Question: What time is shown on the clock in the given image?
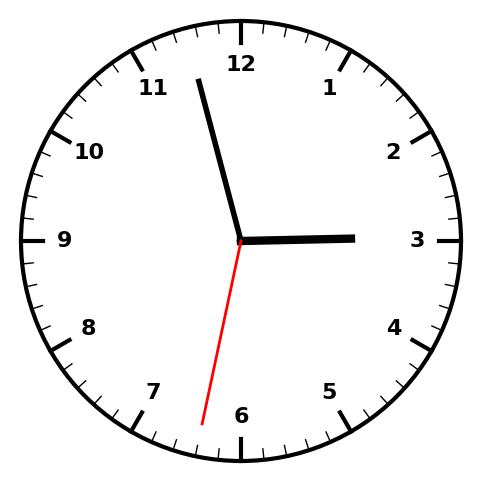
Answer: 02:57:32